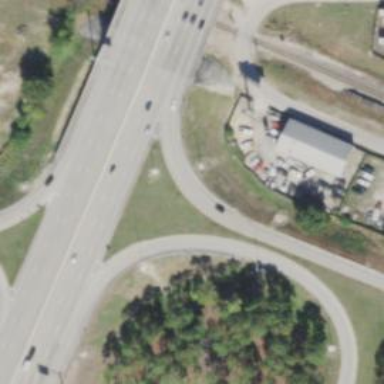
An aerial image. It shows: Trunk link highway.